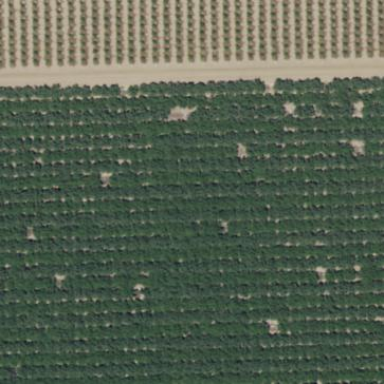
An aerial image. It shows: Almond orchard with rows of almond trees.